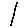
Label: line